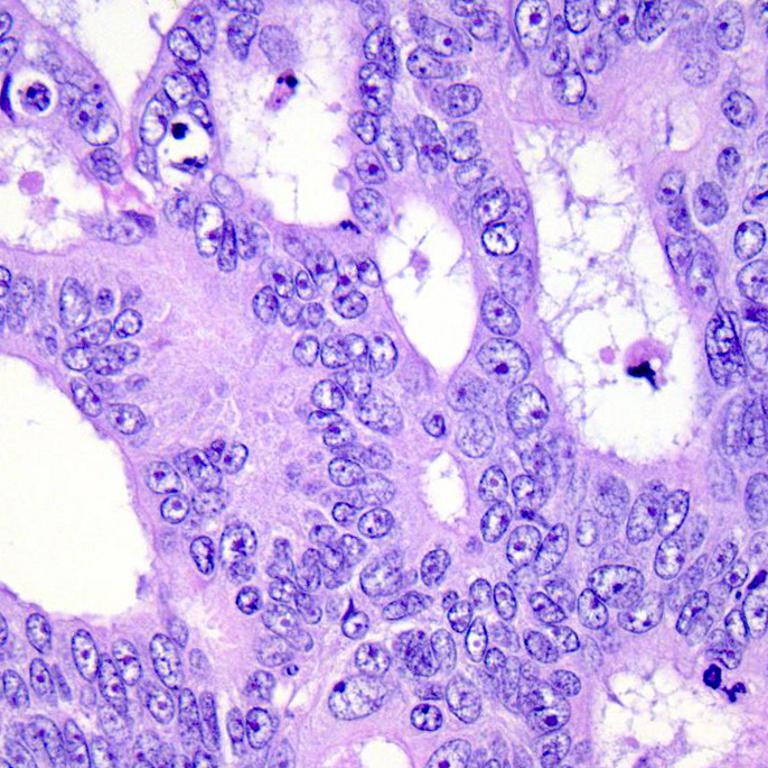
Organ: colon
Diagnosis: adenocarcinomas